Question: I am trying to create pdf using DOMpdf. The following script is what I am trying to create the pdf of and when I get the pdf it looks like the image I have posted below:(please check)
Now my problem is the header is showing up in every single page and the texts of my content are going through the footer section. I just want to have the header in the first page and page numbers in the position of footers in every page. I have been messing up with it for almost 24hrs but still couldn't make it happen.
Would you please kindly help me solve this problem?
Thanks in Advance
'''
<html>
<head>
<style>
@page {
size: auto; /* auto is the initial value */
margin: 10%;
}
#header { position: fixed; left: 0px; top: -100px; right: 0px; height: 120px; background-color: orange; text-align: center; }
#footer { position: fixed; left: 0px; bottom: -180px; right: 0px; height: 150px; background-color: white; }
#footer .page:after { content: counter(page, upper-roman); }
#content{height:600px;}
</style>
<body>
<div id="header">
<h1>Widgets Express</h1>
</div>
<div id="footer">
<p class="page">Page </p>
</div>
<div id="content">
<table style="table-layout:fixed;width:600px;">
<tr height="30">
<td width="150">CSS table layout cell 1</td>
<td width="200">CSS table layout cell 2</td>
<td width="250">CSS table layout cell 3</td>
</tr>
</table>
<p style="page-break-before: always;">the second page</p>
</div>
</body>
</html>
'''

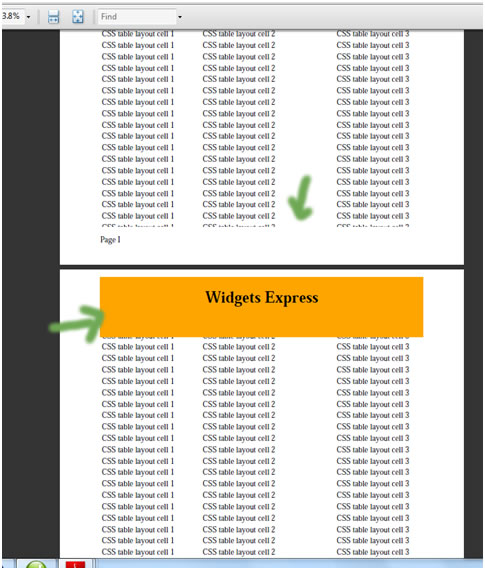
Answer: For the header, use:
'''
#header { position: absolute; left: 0; top: 0; right: 0; height: 120px; }
body { padding-top: 120px; }
'''
As for the pagination, I am not quite sure if that can be done like this in css this straight forward.
edit:
changing the header and footer script will work:
'''
#header { position: absolute; left: 0; top: -100px; right: 0; height: 100px;background-color: orange; text-align: center; }
#footer {position: fixed ; left: 0px; bottom: -110px; right: 0px; height: 40px; background-color: orange; }
'''